Question: I'm trying to create a progress bar which is made up of multiple colours that all add up to fill a singular bar.
I can make 3 individual bars but I'd like to make it similar to the <URL>
To make 3 bars I've done:
'''
<progress class="progress is-success" value="50" max="100"></progress>
<progress class="progress is-warning" value="35" max="100"></progress>
<progress class="progress is-danger" value="15" max="100"></progress>
'''
The end goal being I'd have one bar with the green portion, the yellow portion filling up the next portion and then the red filling out the remainder.

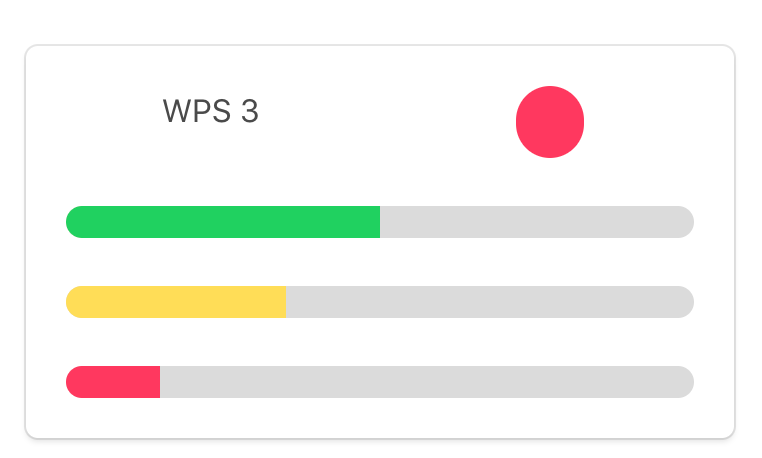
Answer: This is not possible using the progress element, you'll need to create your own progress bar, which would look something like this:
'''
.progress {
background-color: #ccc;
width: 100%;
height: 10px;
}
.progress-bar { float: left; }
.progress-bar.orange {
background-color: orange;
height: 100%;
}
.progress-bar.blue {
background-color: blue;
height: 100%;
}
.progress-bar.yellow {
background-color: yellow;
height: 100%;
}
'''
'''
<div class="progress">
<div class="progress-bar orange" style="width:10%;"></div>
<div class="progress-bar blue" style="width:30%;"></div>
<div class="progress-bar yellow" style="width:50%;"></div>
</div>
'''